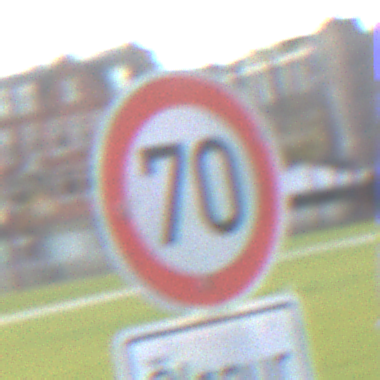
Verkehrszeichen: Geschwindigkeit70
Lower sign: HinweiseAufGefahrenDurchVerbaleAngabe1
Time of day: MorningAfternoon
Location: Outdoor (Suburban)
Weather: PartlyCloudy
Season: NotSpecified
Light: Natural